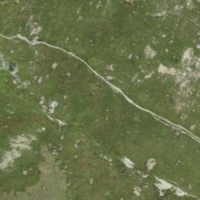
EUNIS habitat code: 23
Species observed at this site:
Phyteuma betonicifolium